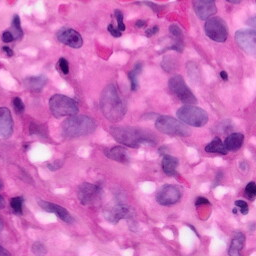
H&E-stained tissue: Pancreatic